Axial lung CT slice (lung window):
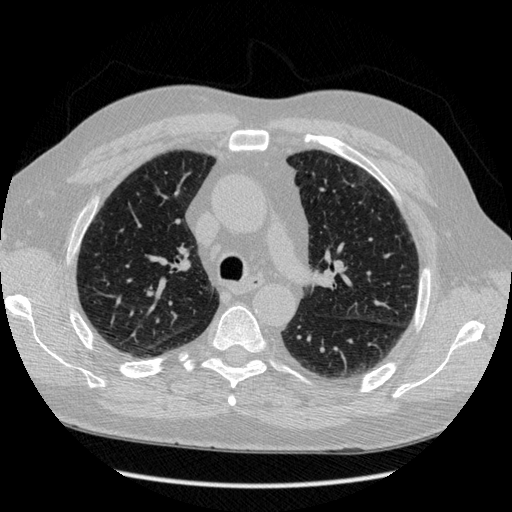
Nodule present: no